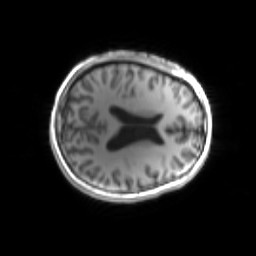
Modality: inplaneT1
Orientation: axial
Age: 21
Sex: male
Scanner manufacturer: siemens
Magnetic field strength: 3 T
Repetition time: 1.2 s
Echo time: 0.00251 s